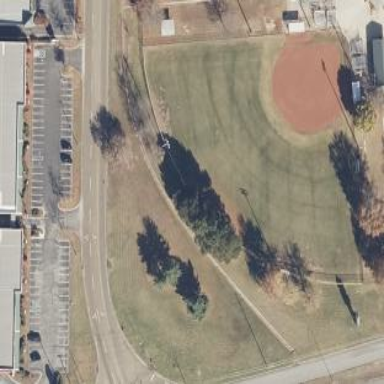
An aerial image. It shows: Softball pitch for leisure and sport activities.